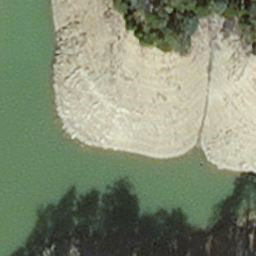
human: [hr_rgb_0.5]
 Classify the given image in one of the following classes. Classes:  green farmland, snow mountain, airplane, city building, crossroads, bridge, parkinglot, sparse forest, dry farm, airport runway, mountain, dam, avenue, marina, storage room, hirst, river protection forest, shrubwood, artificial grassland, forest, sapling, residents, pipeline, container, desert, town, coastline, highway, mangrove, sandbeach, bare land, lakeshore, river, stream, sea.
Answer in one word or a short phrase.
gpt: hirst